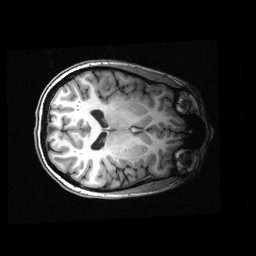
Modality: T1w
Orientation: axial
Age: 24
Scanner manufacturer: siemens
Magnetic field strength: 3 T
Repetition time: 2.3 s
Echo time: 0.00336 s